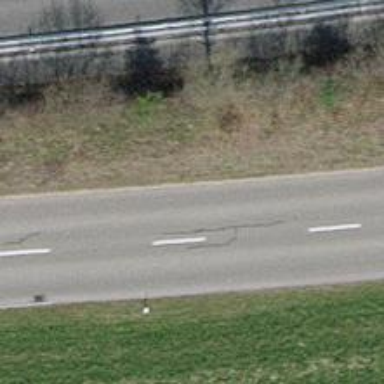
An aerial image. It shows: Unclassified road with asphalt surface.